Question: I have the recursive directory listing file of a windows directory, which looks like below.
'''
Volume in drive D is DATA
Volume Serial Number is A4EC-104D
Directory of D:\Studies\Projects est
14/07/2019 08:09 PM <DIR> .
14/07/2019 08:09 PM <DIR> ..
14/07/2019 08:08 PM <DIR> Test1
0 File(s) 0 bytes
Directory of D:\Studies\Projects est\Test1
14/07/2019 08:08 PM <DIR> .
14/07/2019 08:08 PM <DIR> ..
14/07/2019 08:08 PM <DIR> Test2
14/07/2019 08:08 PM <DIR> Test3
0 File(s) 0 bytes
Directory of D:\Studies\Projects est\Test1\Test2
14/07/2019 08:08 PM <DIR> .
14/07/2019 08:08 PM <DIR> ..
14/07/2019 08:08 PM <DIR> Test4
0 File(s) 0 bytes
Directory of D:\Studies\Projects est\Test1\Test2\Test4
14/07/2019 08:08 PM <DIR> .
14/07/2019 08:08 PM <DIR> ..
14/07/2019 08:08 PM 0 testfile.txt
1 File(s) 0 bytes
Directory of D:\Studies\Projects est\Test1\Test3
14/07/2019 08:08 PM <DIR> .
14/07/2019 08:08 PM <DIR> ..
14/07/2019 08:08 PM 0 file2.txt
1 File(s) 0 bytes
Total Files Listed:
2 File(s) 0 bytes
14 Dir(s) 372,031,488,000 bytes free
'''
I want to populate 'TreeView' in 'C#', from the above file, which should look something like below image

I am new to programming and would like to get some hints on how to approach this problem. Does this require any recursive function calls? A code snippet or a pseudocode solution would be great.
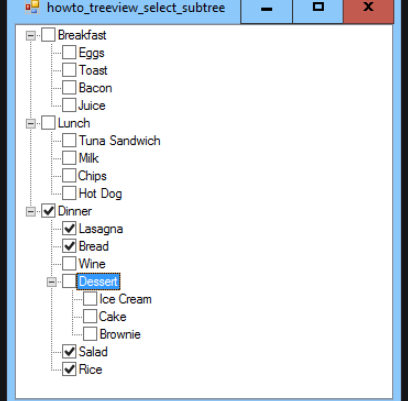
Answer: Try following :
'''
using System;
using System.Collections.Generic;
using System.ComponentModel;
using System.Data;
using System.Drawing;
using System.Linq;
using System.Text;
using System.Windows.Forms;
using System.IO;
using System.Text.RegularExpressions;
using System.Globalization;
namespace WindowsFormsApplication52
{
public partial class Form1 : Form
{
const string FILENAME = @"c: emp est.txt";
public Form1()
{
InitializeComponent();
FILEITEM.ParseFile(FILENAME, this);
FILEITEM.MakeTree(FILEITEM.files, null, treeView1, 0);
treeView1.ExpandAll();
}
}
public class FILEITEM
{
const string DIRECTORY_OF = "Directory of";
const string REGEX_DATE_PATTERN = @"\d{2}/\d{2}/\d{4}\s\s\d{2}:\d{2}\s[AP]M";
const string REGEX_FILENAME_PATTERN = @"[^\s]+";
public static List<FILEITEM> files = new List<FILEITEM>();
public string[] folder { get; set; }
public string filename { get; set; }
public DateTime time { get; set; }
public static void ParseFile(string filename, Form1 form1)
{
CultureInfo info = CultureInfo.InvariantCulture;
StreamReader reader = new StreamReader(filename);
string[] directory = null;
string line = "";
while ((line = reader.ReadLine()) != null)
{
if (line.Contains(DIRECTORY_OF))
{
directory = line.Substring(line.IndexOf(DIRECTORY_OF) + DIRECTORY_OF.Length).Trim().Split(new char[] {'\'}).ToArray();
}
else
{
Match dateMatch = Regex.Match(line, REGEX_DATE_PATTERN);
if (dateMatch.Success && !line.Contains("<DIR>"))
{
Match filenameMatch = Regex.Match(line.Trim(), REGEX_FILENAME_PATTERN, RegexOptions.RightToLeft);
FILEITEM newFileItem = new FILEITEM() { folder = directory, filename = filenameMatch.Value, time = DateTime.ParseExact(dateMatch.Value, "dd/MM/yyyy hh:mm tt", info) };
files.Add(newFileItem);
}
}
}
}
public static void MakeTree(List<FILEITEM> files, TreeNode node, TreeView treeview1, int index)
{
TreeNode childNode = null;
var groups = files.Where(x => x.folder.Length > index).GroupBy(x => x.folder[index]).ToList();
foreach(var group in groups)
{
childNode = new TreeNode(group.Key);
if (node == null)
{
treeview1.Nodes.Add(childNode);
}
else
{
node.Nodes.Add(childNode);
}
foreach (FILEITEM item in group)
{
if (item.folder.Length - 1 == index)
{
TreeNode fileNode = new TreeNode(string.Join(",", new string[] { item.filename, item.time.ToLongDateString() + " " + item.time.ToLongTimeString() }));
childNode.Nodes.Add(fileNode);
}
}
MakeTree(group.ToList(), childNode, null, index + 1);
}
}
}
}
'''